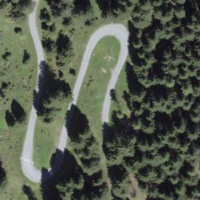
EUNIS habitat code: 43
Species observed at this site:
Gomphocerippus rufus